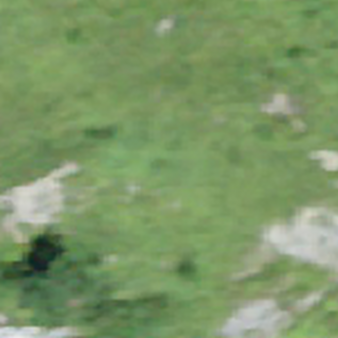
Label: other